Field crop: maize
Growth stage: 2
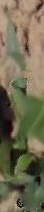
Species: maize